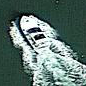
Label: civil